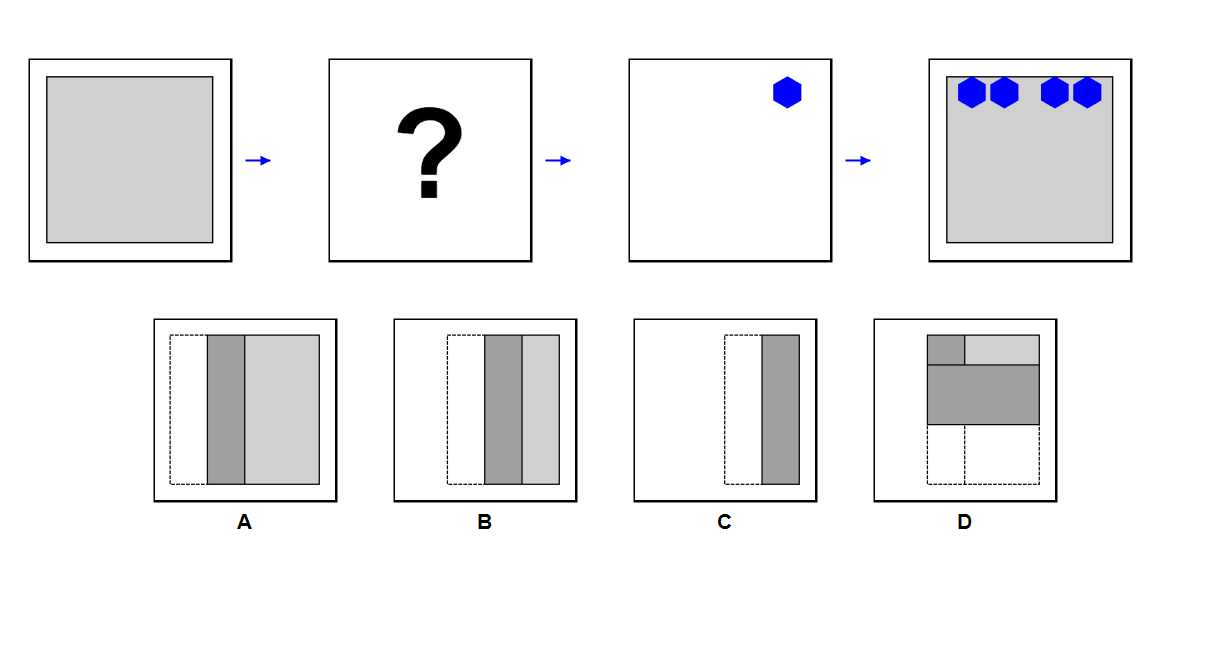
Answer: D